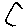
Label: hexagon